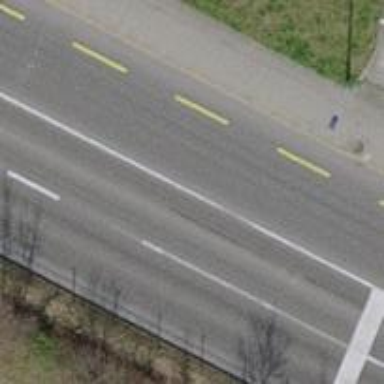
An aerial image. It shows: Secondary road with asphalt surface and trolley wires.